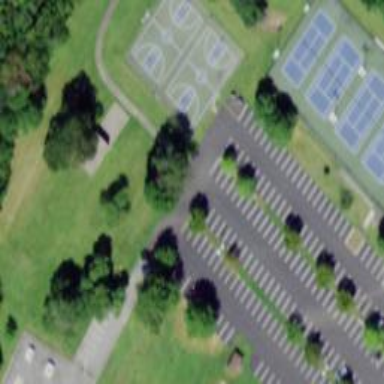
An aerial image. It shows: Basketball court in the leisure land pitch.